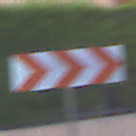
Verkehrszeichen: RichtungstafelnInKurvenGrossLinks
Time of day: SunriseSunset
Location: Outdoor (Urban)
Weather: Clear
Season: NotSpecified
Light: Natural